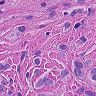
Metastatic tissue present: yes